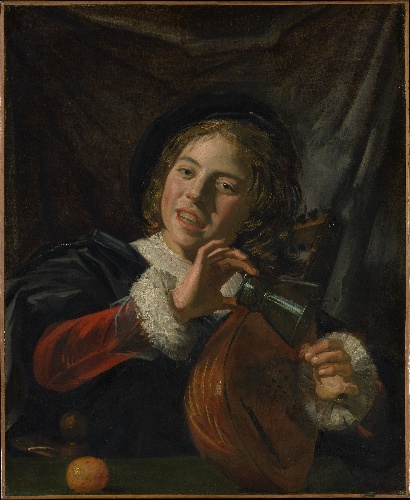
Title: Boy with a Lute
Artist: Frans Hals
Artist bio: Dutch, Antwerp 1582/83–1666 Haarlem
Date: ca. 1625
Object type: Painting
Classification: Paintings
Medium: Oil on canvas
Dimensions: 28 3/8 x 23 1/4 in. (72.1 x 59.1 cm)
Department: European Paintings
Credit line: Bequest of Benjamin Altman, 1913
Accession year: 1914
Repository: Metropolitan Museum of Art, New York, NY
Tags: Boys|Portraits|Lutes